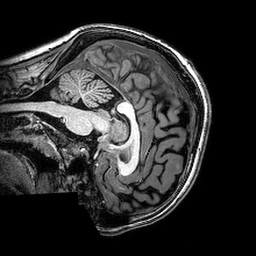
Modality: T1w
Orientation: sagittal
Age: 23
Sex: female
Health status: healthy
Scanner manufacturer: philips
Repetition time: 0.008233 s
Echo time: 0.00379 s